Question: I put on bevel button in toolbar, set image for this button and uncheck checkbox bordered. How make pushed icon in toolbar like this?

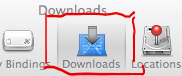
Answer: You need to mark your toolbar item as Selectable. Edit your nib file in Xcode, double click the toolbar, click the item in Allowed Toolbar items and, in the Utilities panel, show the Attributes inspector and mark the Selectable checkbox.